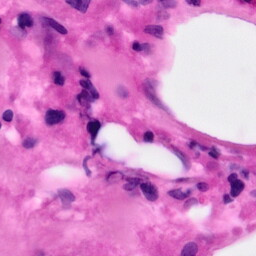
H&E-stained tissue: Pancreatic